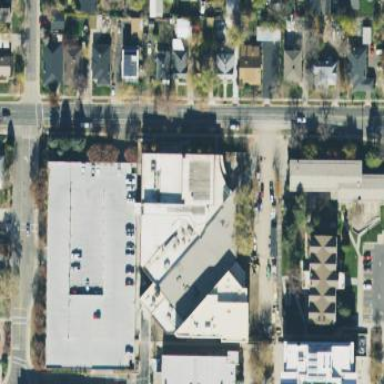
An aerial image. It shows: Arts center housed in building.